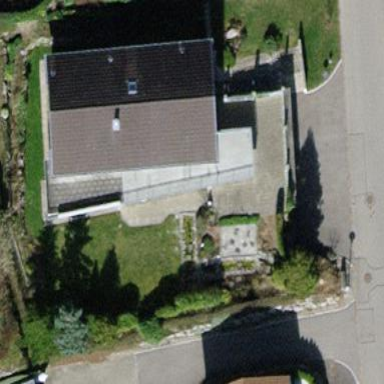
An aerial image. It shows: Detached building with gabled roof.